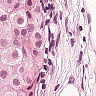
Metastatic tissue present: yes